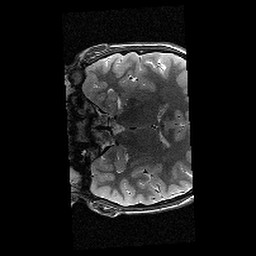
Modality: T2w
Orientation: coronal
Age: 11
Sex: male
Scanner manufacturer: siemens
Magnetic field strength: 3 T
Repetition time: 9.23 s
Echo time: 0.067 s